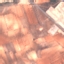
Land use / land cover: PermanentCrop